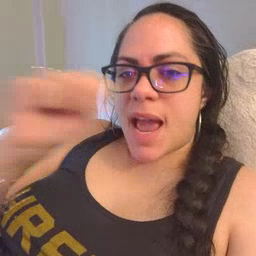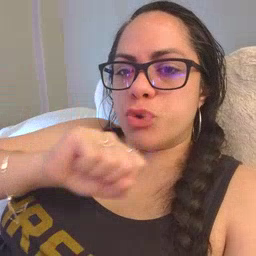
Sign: icecream